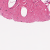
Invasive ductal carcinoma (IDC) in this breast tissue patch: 0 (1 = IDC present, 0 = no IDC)